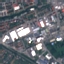
Land use / land cover class: Industrial